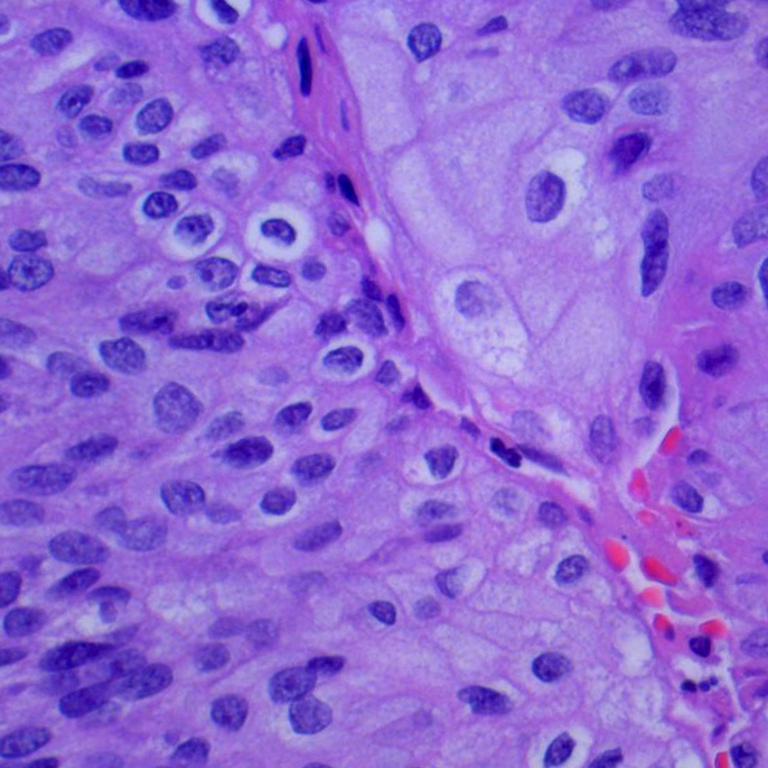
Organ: lung
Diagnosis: squamous carcinomas